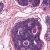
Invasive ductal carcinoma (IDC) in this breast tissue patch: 0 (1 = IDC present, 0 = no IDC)